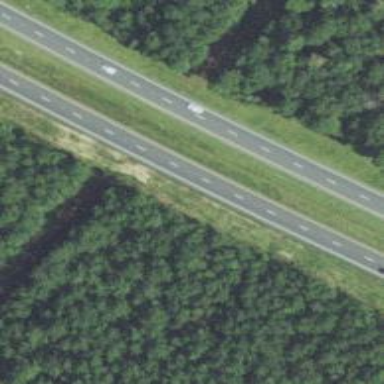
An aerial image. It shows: Expressway with asphalt surface classified as trunk highway.